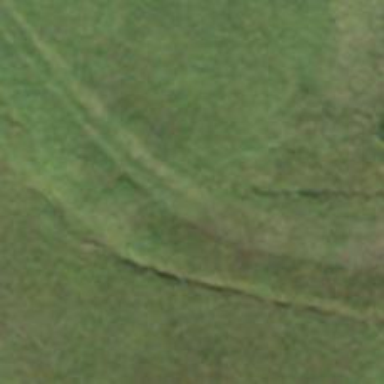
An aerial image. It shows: Grassy track with grade5 tracktype.